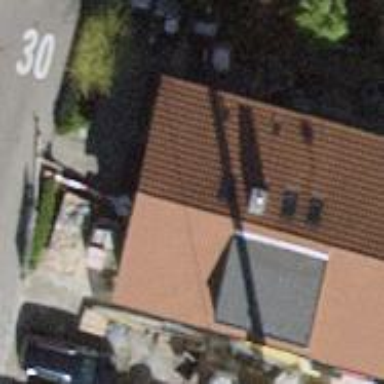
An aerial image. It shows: Building with tiled roof.